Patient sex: M
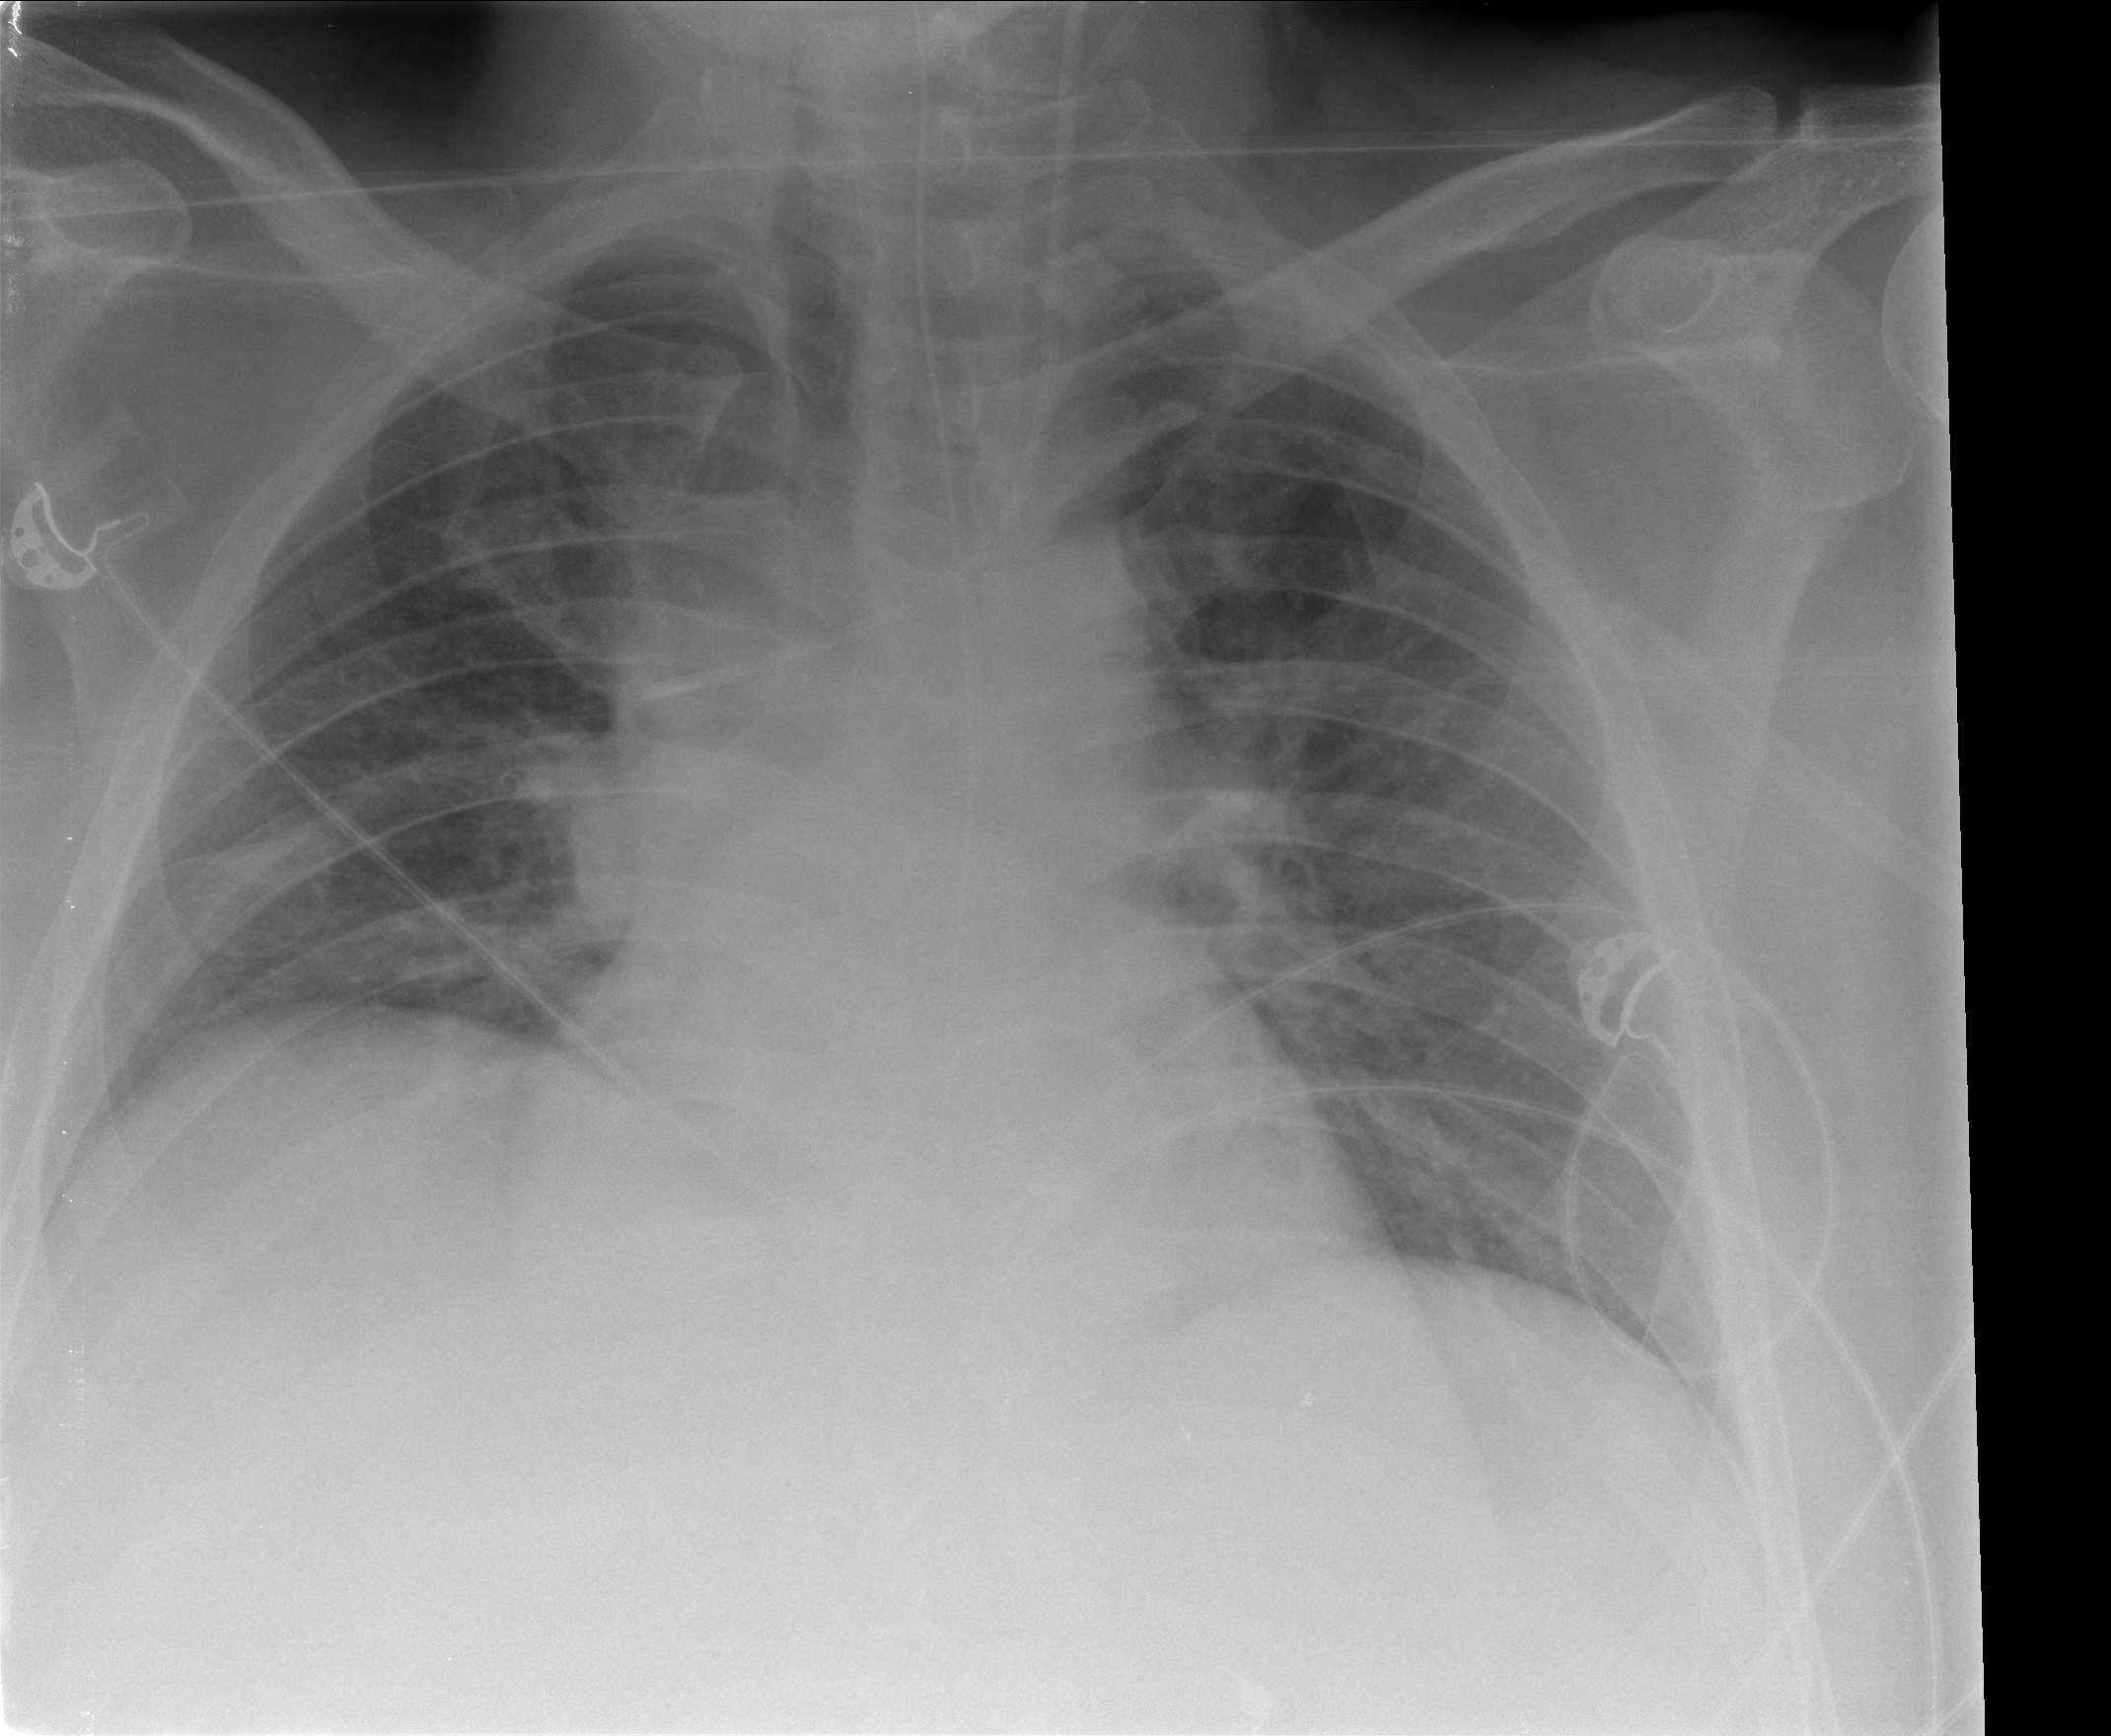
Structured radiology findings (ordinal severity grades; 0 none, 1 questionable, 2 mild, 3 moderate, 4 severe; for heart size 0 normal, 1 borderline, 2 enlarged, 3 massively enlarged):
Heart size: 2
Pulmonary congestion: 2
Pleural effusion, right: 1
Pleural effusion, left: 0
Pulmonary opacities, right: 1
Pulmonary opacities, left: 1
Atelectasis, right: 2
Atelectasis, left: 0